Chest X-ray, PA view. Patient: 60 years old, sex F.
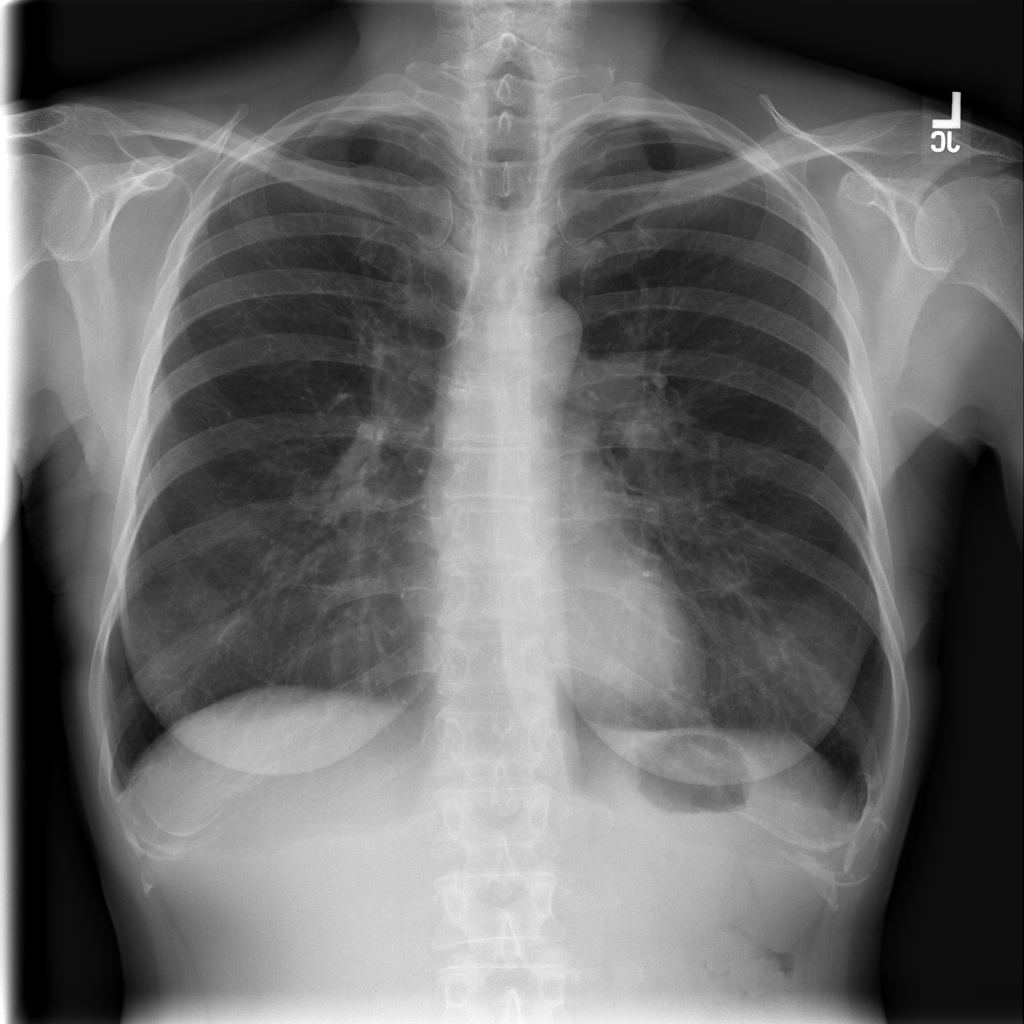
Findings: No Finding